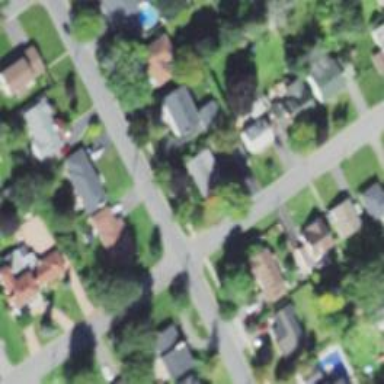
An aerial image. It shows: Neighborhood.